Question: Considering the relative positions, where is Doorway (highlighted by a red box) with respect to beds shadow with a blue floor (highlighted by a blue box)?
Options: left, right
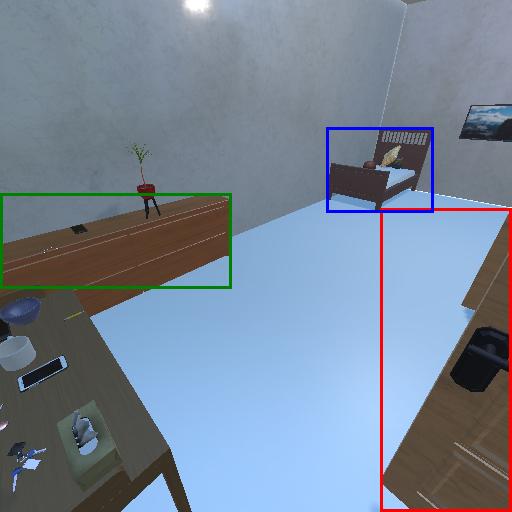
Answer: left